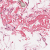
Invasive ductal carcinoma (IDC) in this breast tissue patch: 0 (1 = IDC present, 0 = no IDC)